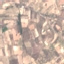
Land use / land cover: PermanentCrop